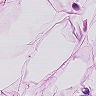
Metastatic tissue present: no